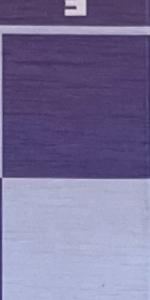
Label: Empty